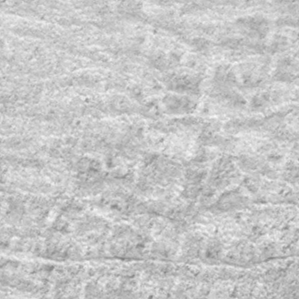
Label: frost